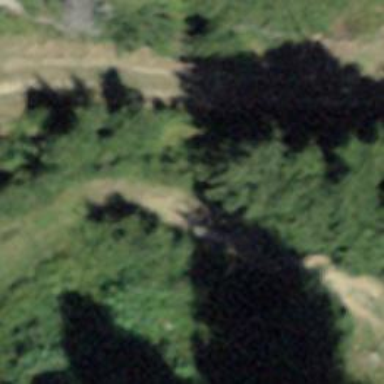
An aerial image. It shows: Path.